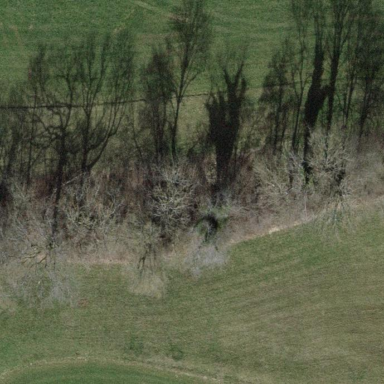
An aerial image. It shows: Orchard.